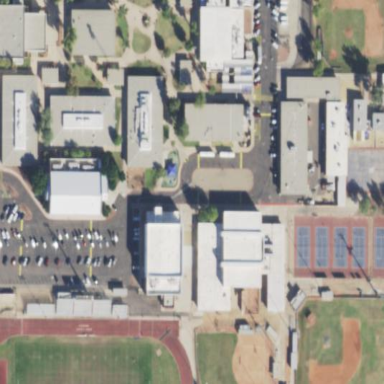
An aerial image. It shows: School.